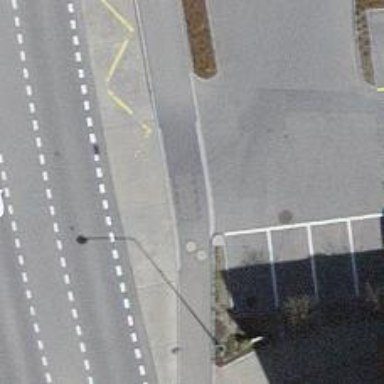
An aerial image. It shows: Unmarked crossing on the road.